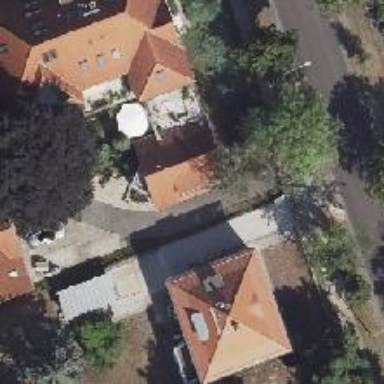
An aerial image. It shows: Detached building with hipped roof.